Aerial crown-view tile of a tropical tree (Barro Colorado Island, Panama), acquired 20241112:
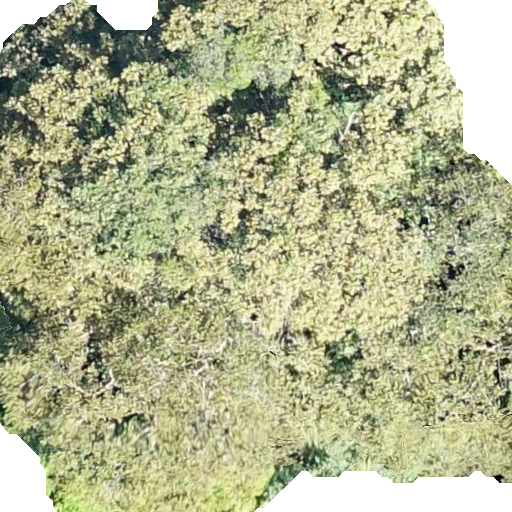
Species: Dipteryx oleifera
GBIF accepted scientific name: Dipteryx oleifera
Crown area: 435.363 m²